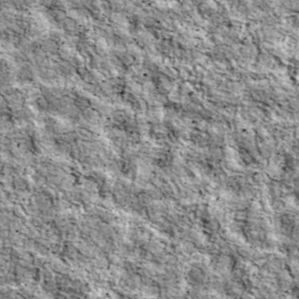
Label: non_frost